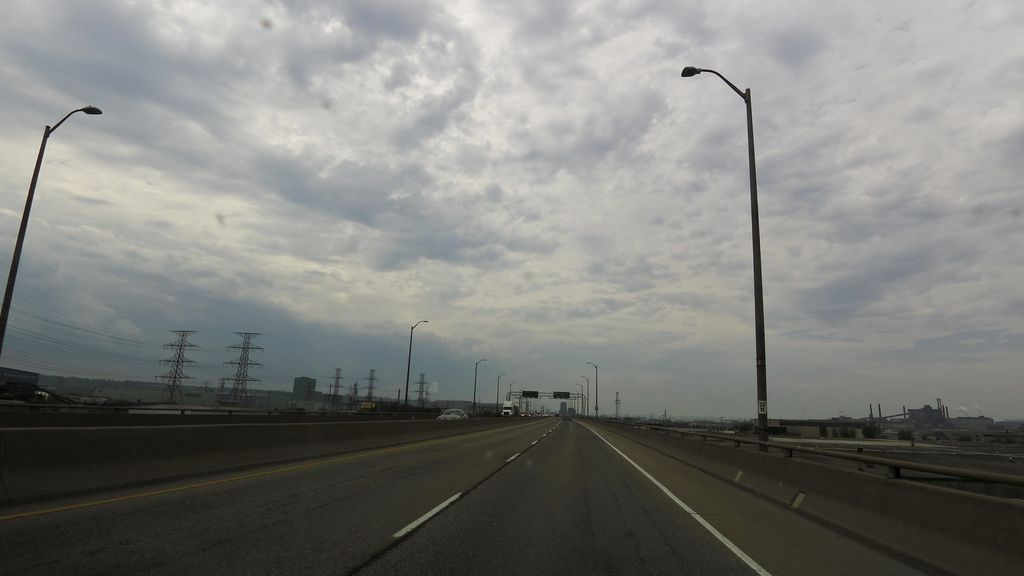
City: hamilton